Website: bh-photo
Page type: customer-info-address
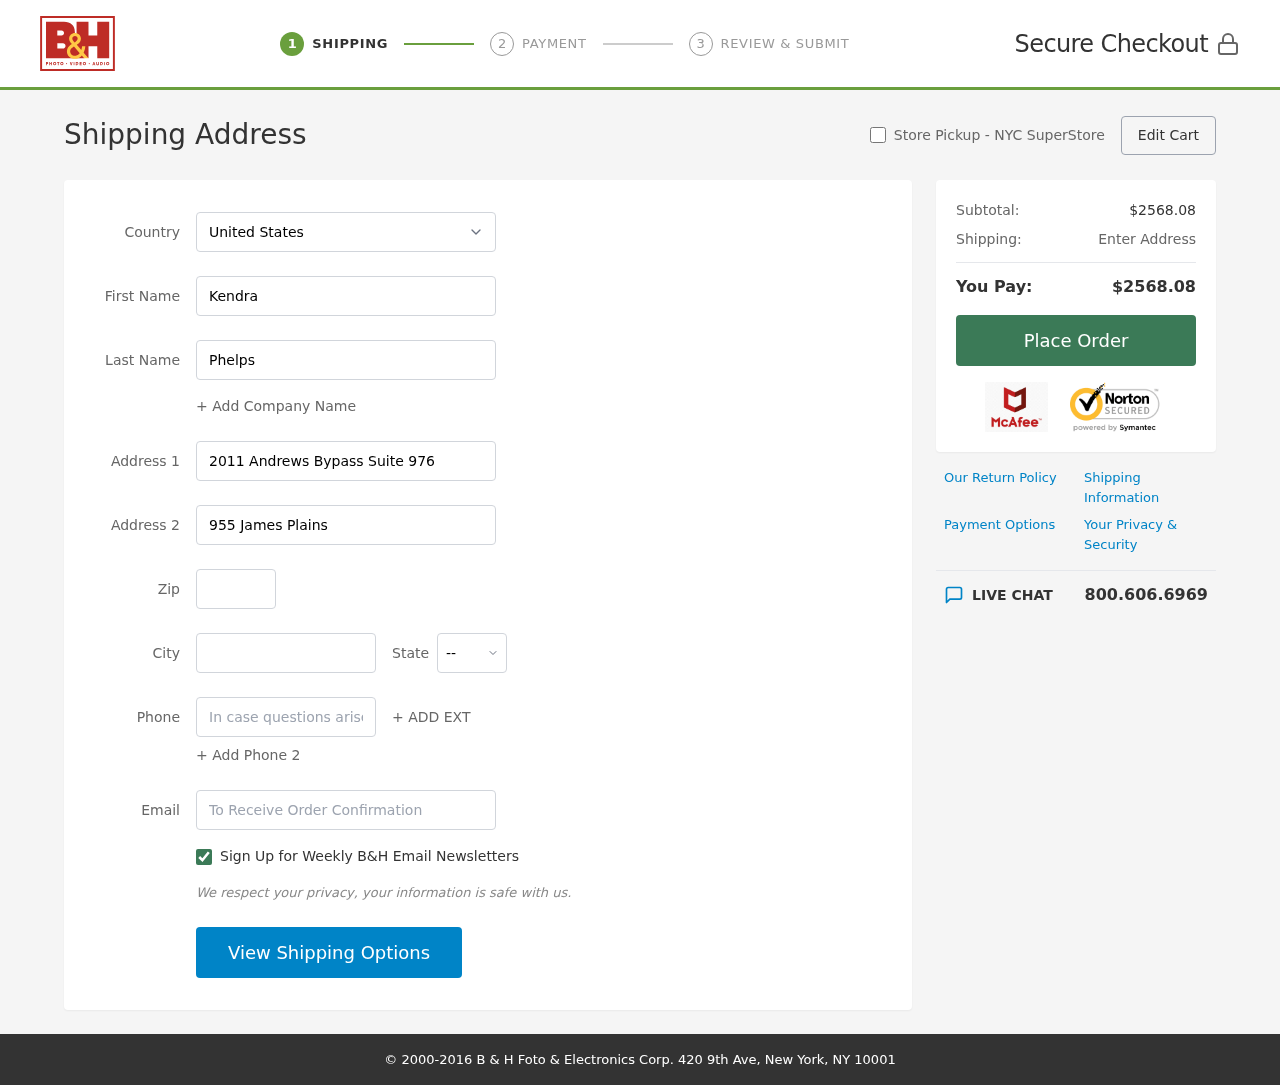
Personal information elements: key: PII_CITY
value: Michaeltown
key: PII_COUNTRY
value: United States
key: PII_EMAIL
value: kphelps@hotmail.com
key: PII_FIRSTNAME
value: Kendra
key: PII_LASTNAME
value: Phelps
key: PII_PHONE
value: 5147067717
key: PII_POSTCODE
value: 16164
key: PII_STATE_ABBR
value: KY
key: PII_STREET
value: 2011 Andrews Bypass Suite 976
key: PII_STREET2
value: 955 James Plains Suite 834
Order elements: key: ORDER_SUBTOTAL
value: $2568.08
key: ORDER_TOTAL
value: $2568.08